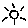
Label: sun